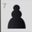
Piece: bP